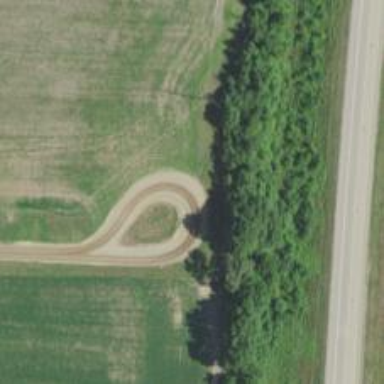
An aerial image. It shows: Turning loop on the road.